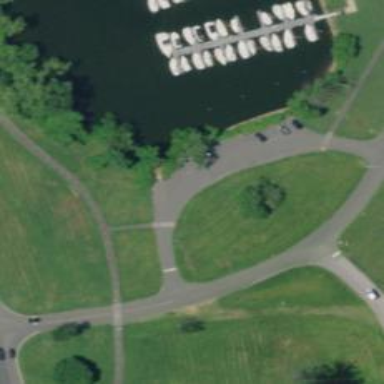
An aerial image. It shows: Slipway on service road for leisure land activities.